Question: I have a small question - how can I repaint JPanel in the main class from other classes/files/methods?
The story is, that I have a Swing window, which has a list of methods, which are automatically generated by going through files and classes in the folder, and reading methods with their descriptions (annotations). Now, the thing is that when there comes up a class, from which one method needs to paint, let's say, a sun using circles and lines, then how can I have it show up in the main window?
I've looked (read: Googled) around, and found that JPanel should be convenient, but painting onto it from another class and method, without knowing what would be their names and when would they use the painting, created... difficulties.
I'm also adding the main method, if that'd be of any use..
'''
static int indez = 0;
protected static JList list;
static boolean valitud = false;
public static JTextArea txtala;
public static JScrollPane scrl;
public static JPanel pilt;
static Map<Integer, String[]> info = new TreeMap<Integer, String[]>();
static ArrayList<Integer> nrs = new ArrayList<Integer>();
public static void main(String[] args){
Iterator<Entry<Integer, String[]>> iterator;
Entry<Integer, String[]> entry;
Integer val = 0;
JFrame f = new JFrame("Praktikumid");
f.setDefaultCloseOperation(JFrame.EXIT_ON_CLOSE);
f.setSize(750, 350);
JPanel panel = new JPanel();
pilt = new JPanel(){public void paintComponent(Graphics g) {
super.paintComponent(g);
g.drawString("This is my custom Panel!", 10, 20);
}};
pilt.setVisible(false);
pilt.setPreferredSize(new Dimension(f.getWidth() - 200, f.getHeight() - 20));
pilt.setBackground(Color.GRAY);
GroupLayout layout = new GroupLayout(panel);
panel.setLayout(layout);
layout.setAutoCreateGaps(true);
layout.setAutoCreateContainerGaps(true);
ActionListener kuular = new ActionListener() {
public void actionPerformed(ActionEvent tegu) {
valitud = true;
try {
praxStarter();
} catch (Exception e) {
e.printStackTrace();
}
}
};
MouseListener hiir = new MouseListener() {
public void mouseClicked(MouseEvent e) {
indez = list.getSelectedIndex();
}
@Override
public void mouseEntered(MouseEvent e) {}
@Override
public void mouseExited(MouseEvent e) {}
@Override
public void mousePressed(MouseEvent e) {}
@Override
public void mouseReleased(MouseEvent e) {}
};
JLabel kiri = new JLabel("Vali hiirega ja vajuta nupule");
ArrayList<String> selections = new ArrayList<String>();
// Iterating over all the items in another method to get the modules
list = new JList(selections.toArray());
list.setSelectedIndex(0);
list.addMouseListener(hiir);
JScrollPane listScroller = new JScrollPane(list, JScrollPane.VERTICAL_SCROLLBAR_AS_NEEDED, JScrollPane.HORIZONTAL_SCROLLBAR_NEVER);
listScroller.setMinimumSize(new Dimension(200, 50));
listScroller.setMaximumSize(new Dimension(200, f.getHeight() * 1000));
JButton button = new JButton("Vali");
button.setActionCommand(Integer.toString(list.getSelectedIndex()));
button.addActionListener(kuular);
Font font = new Font("Arial", Font.PLAIN, 12);
txtala = new JTextArea("<-- Vali sealt");
txtala.setEditable(false);
txtala.setMargin(new Insets(5, 8, 0, 0));
txtala.setFont(font);
scrl = new JScrollPane(txtala, JScrollPane.VERTICAL_SCROLLBAR_AS_NEEDED, JScrollPane.HORIZONTAL_SCROLLBAR_AS_NEEDED);
scrl.setPreferredSize(new Dimension(f.getWidth() - 200, f.getHeight() - 20));
pilt.setBackground(Color.PINK);
pilt.setVisible(false);
pilt.setPreferredSize(new Dimension(f.getWidth() - 200, f.getHeight() - 20));
GroupLayout.ParallelGroup menu = layout.createParallelGroup();
GroupLayout.SequentialGroup row = layout.createSequentialGroup();
GroupLayout.SequentialGroup leftright = layout.createSequentialGroup();
GroupLayout.ParallelGroup topdown = layout.createParallelGroup();
GroupLayout.ParallelGroup dbl = layout.createParallelGroup();
GroupLayout.ParallelGroup dblrow = layout.createParallelGroup();
menu.addComponent(kiri);
menu.addComponent(listScroller);
menu.addComponent(button);
leftright.addGroup(menu);
dbl.addComponent(scrl);
dbl.addComponent(pilt);
leftright.addGroup(dbl);
row.addComponent(kiri);
row.addComponent(listScroller);
row.addComponent(button);
topdown.addGroup(row);
dblrow.addComponent(scrl);
dblrow.addComponent(pilt);
topdown.addGroup(dblrow);
layout.setHorizontalGroup(leftright);
layout.setVerticalGroup(topdown);
panel.setComponentZOrder(pilt, 1);
panel.setComponentZOrder(scrl, 0);
f.add(panel);
//f.pack();
f.setVisible(true);
}
public static void praxStarter() throws Exception{
// As a note - nrs is the holder for menu indexes
// info is a Map of those same menu items
// And one entry in info is in the form of String[]{name, class.method}
String[] tekst = new String[2];
String kls, met;
Method meetod;
txtala.setText("");
tekst = info.get(nrs.get(indez));
kls = tekst[1].substring(0, tekst[1].indexOf("."));
met = tekst[1].substring(tekst[1].indexOf(".") + 1, tekst[1].length());
meetod = Class.forName(kls).getMethod(met);
meetod.setAccessible(true);
meetod.invoke(Class.forName(kls).newInstance());
}
'''
Also, here would be an example of one class drawing (or trying to draw) there:
'''
public class brush extends Applet {
public void paint(Graphics g) {
int x0 = 150;
int y0 = 150;
int r = 100;
int x, y;
double t;
int w = getWidth();
int h = getHeight();
x0 = w / 2;
y0 = h / 2;
g.setColor(Color.white);
g.fillRect(0, 0, w, h);
g.setColor(Color.black);
for (t = -Math.PI; t < Math.PI; t = t + Math.PI / 16) {
x = (int) (r * Math.cos(t) + x0);
y = (int) (r * Math.sin(t) + y0);
g.drawLine(x0, y0, x, y);
}
}
}
'''
Thanks ahead for any answer and advice!
Here's a screenshot:

On the left is regular, print-text-on-screen module. On the right is the text part hidden, and JPanel shown, with the JPanel painted from 'pilt = new JPanel()' part, but without any other succsessful edits outside the main class.
I've tried to draw in multiple ways, trying out solutions searching showed up, e.g.
'''
'txtala.setVisible(false);
scrl.setVisible(false);
pilt.setBorder(BorderFactory.createLineBorder(Color.BLACK));
pilt.setVisible(true);
//bi = new BufferedImage(pilt.getWidth() + 1000, pilt.getHeight() + 1000, BufferedImage.TYPE_INT_ARGB);
Graphics g = pilt.getGraphics();
g.setColor(Color.black);
g.drawLine(0, 0, 1000, 1000);
g.drawString("OLOLOLOLO!", 30, 50);
pilt.paint(g);
pilt.update(g);
//g.dispose();
//repaint();'
'''
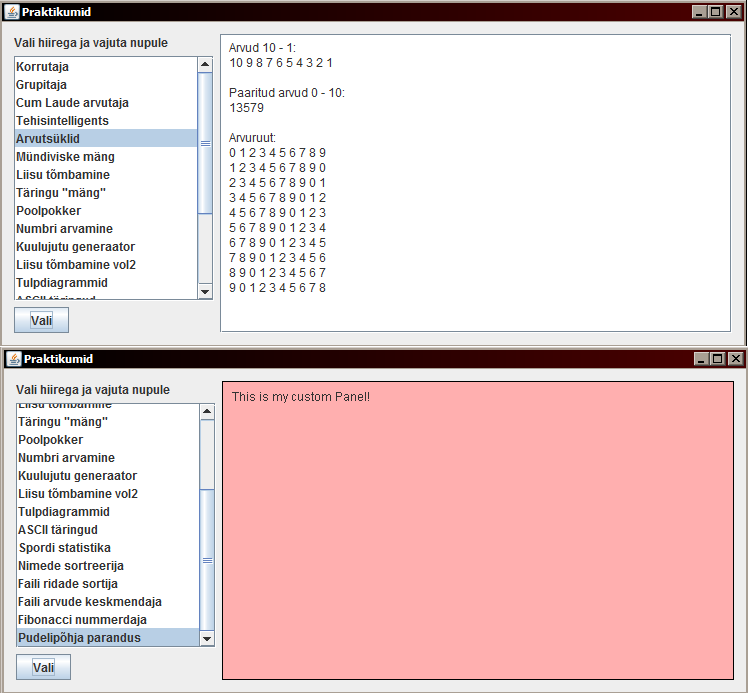
Answer: Ohkay, so I went the easy way. In stead of using the same pane in the main window, I just crated a new popup and put the frame in that. I know, it's not the bestest of solutions, but hay, better than nothing. If I manage to figure out a way to do it without a popup, then I'm going to post it here. Until then, good luck y'all!